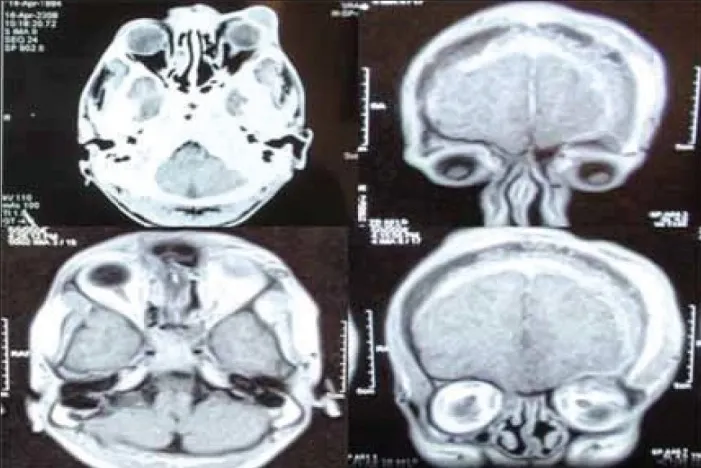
Computerized Tomography Scan showing involvement of the Left eyelid, orbit with extradural extension.
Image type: radiology (ct)